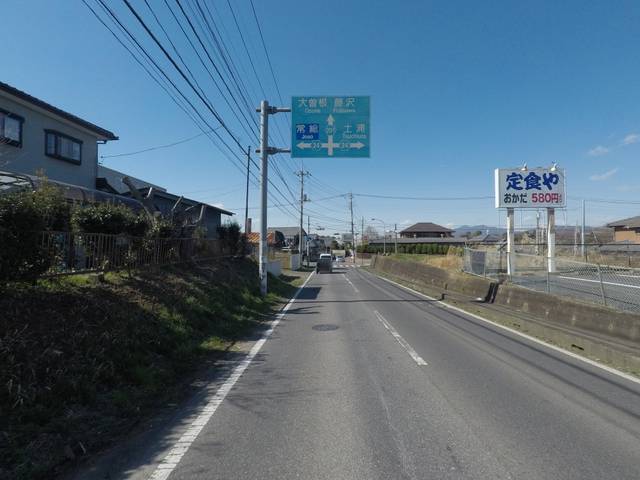
Region: Japan
Coordinates: 36.089, 140.128